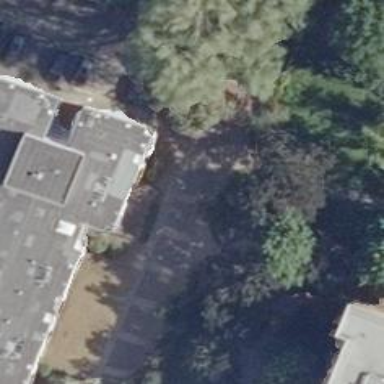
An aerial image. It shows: Footway.